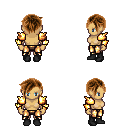
a pixel art fantasy rpg character, female body template, human, tanned skin, gold arm armor, gold greaves, brown pixie cut hairstyle, black shoes, four views (front, back, left, right), 2x2 character sprite sheet, small pixel art, hard edges, no anti-aliasing